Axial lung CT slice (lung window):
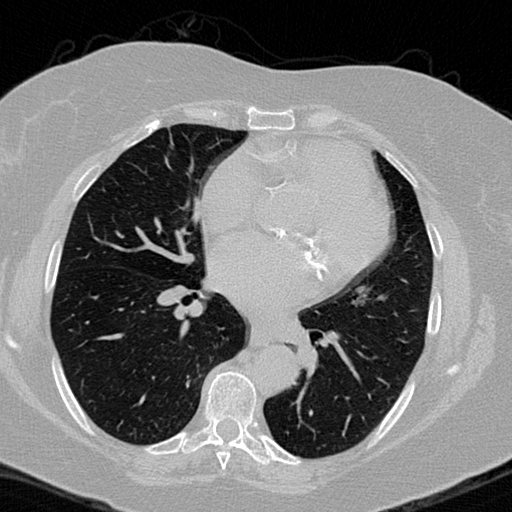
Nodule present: no